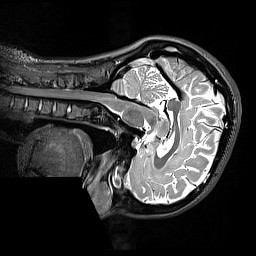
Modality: T2w
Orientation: sagittal
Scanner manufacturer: siemens
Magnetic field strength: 3 T
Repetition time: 3.2 s
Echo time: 0.565 s